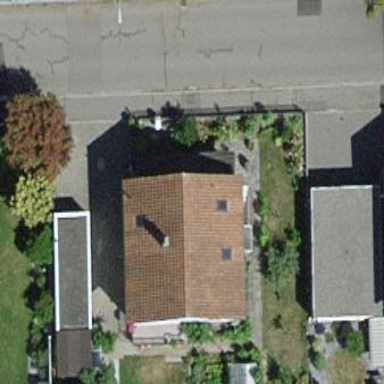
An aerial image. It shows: Residential building with gabled roof.